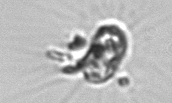
Label: Corethron_hystrix